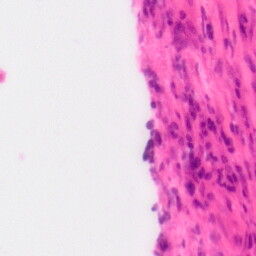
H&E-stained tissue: Colon